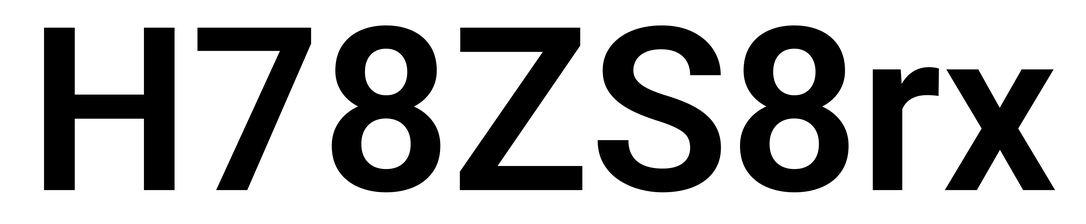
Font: Roboto_SemiBold